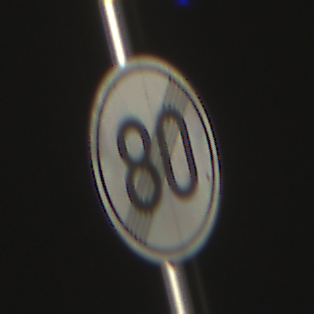
Verkehrszeichen: EndeGeschwindigkeit80
Umgebung: Outdoor, Suburban
Tageszeit: MorningAfternoon
Wetter: Clear
Licht: Natural
Jahreszeit: NotSpecified
Kontrast: HighContrast